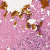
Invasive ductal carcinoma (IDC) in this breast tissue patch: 0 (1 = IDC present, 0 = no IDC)